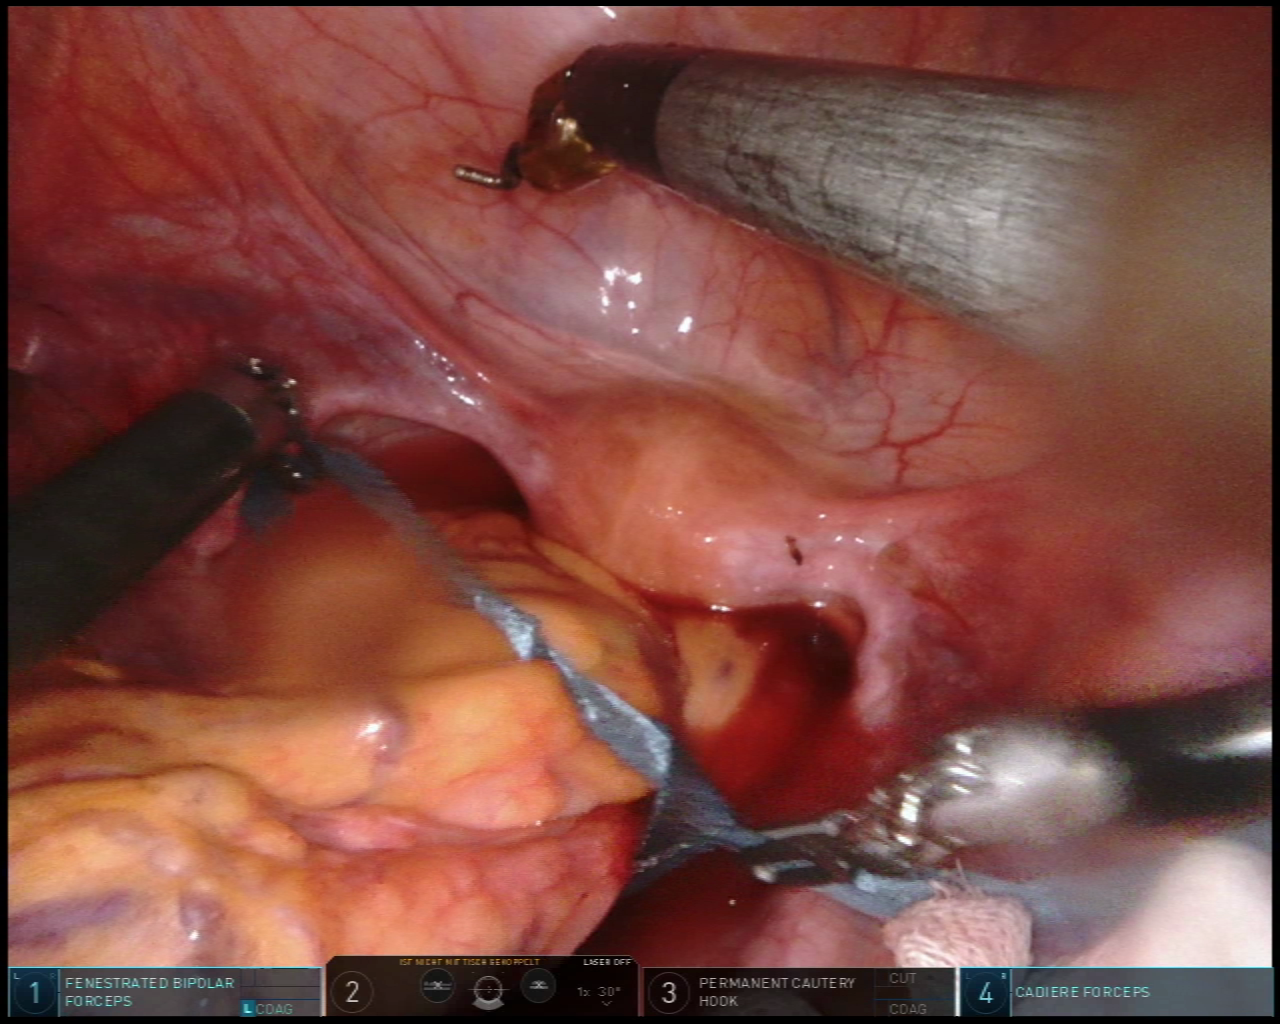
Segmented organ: abdominal_wall
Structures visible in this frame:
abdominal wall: yes
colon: no
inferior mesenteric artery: no
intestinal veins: no
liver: no
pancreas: no
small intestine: no
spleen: no
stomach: no
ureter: no
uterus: yes
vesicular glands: no